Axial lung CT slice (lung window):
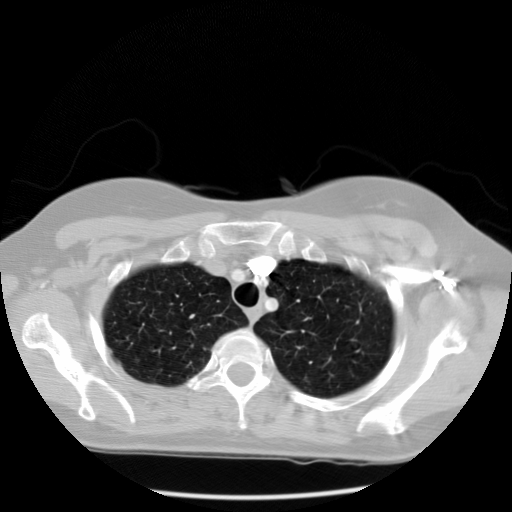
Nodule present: no